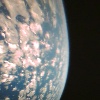
Label: cloud